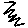
Label: zigzag